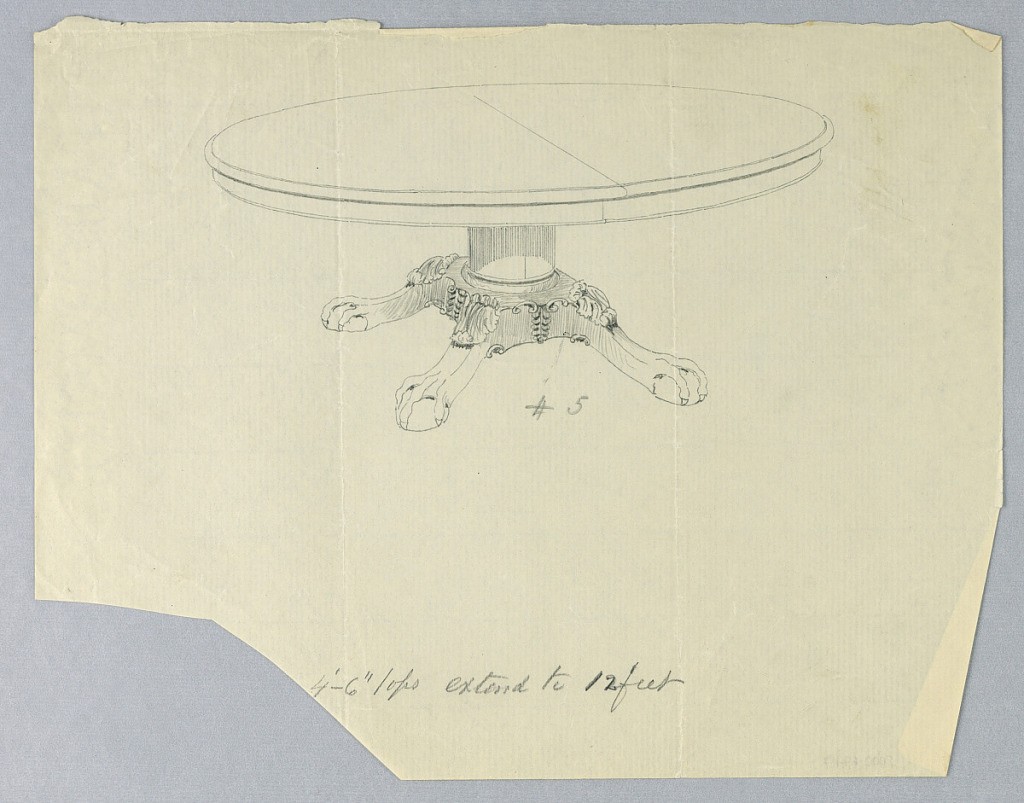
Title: Design for a Round Table with Ball-and-Claw Feet
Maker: A.N. Davenport Co.
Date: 1900–05
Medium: Graphite on thin, cream paper
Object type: Drawing
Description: Round molded table top with a dividing stretcher running across center; is raised on plain column-like support sitting atop an elaborately carved base terminating into four (three shown) molded and carved ball-and-claw feet.